Question: When Android 2.1 focuses on a text field in a WebView while in Landscape, it does this below. It takes the entire field input area and fills the tiny strip of available screen.
The problem here is that when you hit that "Next" button, you have enough idea what field you are in.
Is there a way to improve this with some sort of prompt so the user at least knows the type of data they are expected to enter in that field? I tried using a
'''
<label for="my_field_id">My Caption</label>
<input type="text" id="my_field_id"/>
'''
hoping that it would pull text from there, but it seemed to have no effect.
---
Also, I just tried adding a 'placeholder="Foo Bar"' to the input field. This sort of worked. The prompt appeared in the field, and when tapped it appeared in the fullscreen input area. But the problem was that the placeholder was kind of editable text, but not really. The cursor placement and input just sort of behaved buggy and strange as it couldn't deleted, but new input would write over it. It was not a pleasant user experience :(

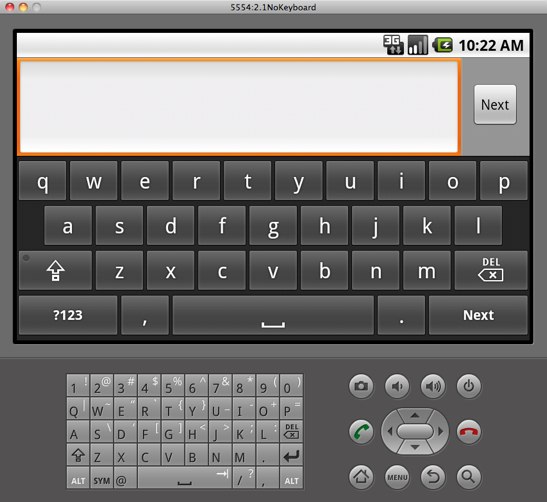
Answer: Answering with my own conclusion that there is no answer. There is no resolution here. It's simply a limitation of the platform.